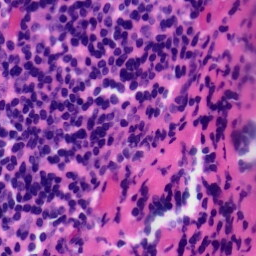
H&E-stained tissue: Tonsil